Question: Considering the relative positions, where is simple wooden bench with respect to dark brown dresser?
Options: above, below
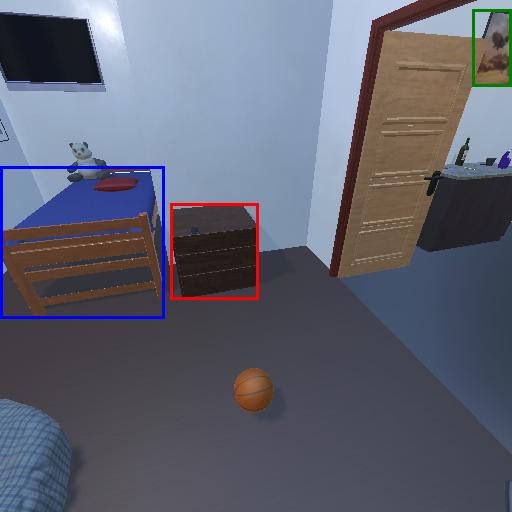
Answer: above